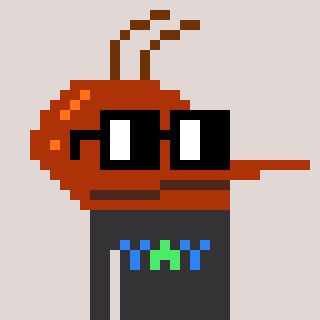
a pixel art character with square black glasses, a mosquito-shaped head and a grayscale-colored body on a warm background